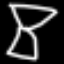
Label: hourglass